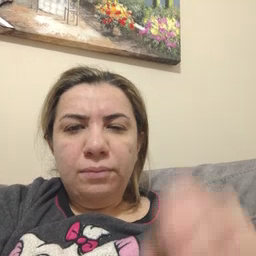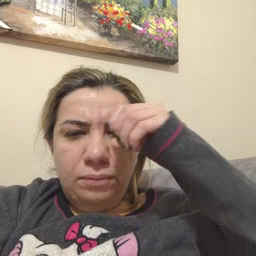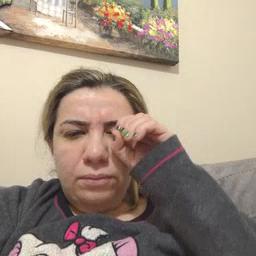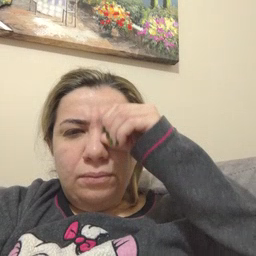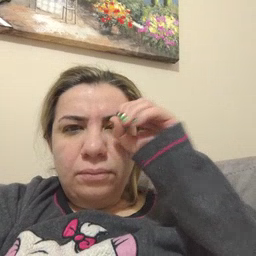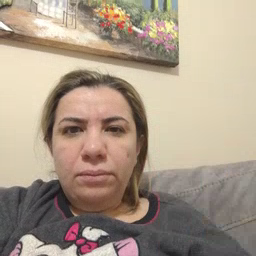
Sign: owl